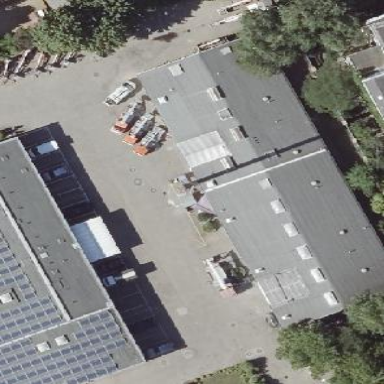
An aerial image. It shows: Commercial building.